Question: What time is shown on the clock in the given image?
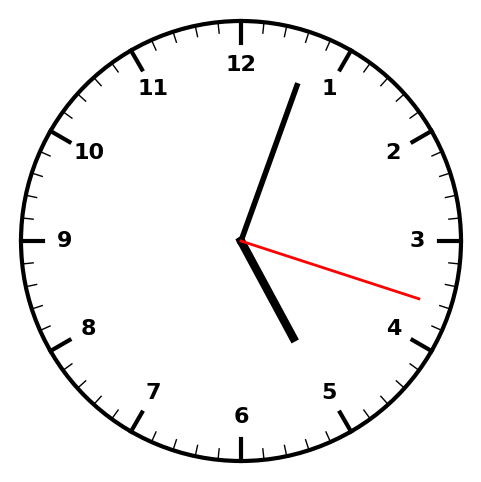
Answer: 05:03:18